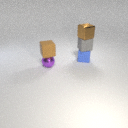
small gray rubber cube below small brown metal cube